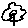
Label: flower